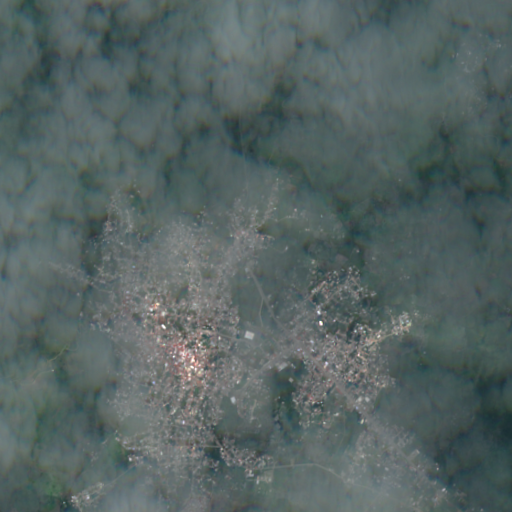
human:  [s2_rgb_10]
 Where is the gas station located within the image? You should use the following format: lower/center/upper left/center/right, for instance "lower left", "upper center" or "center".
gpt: The gas station is located in the lower right of the image.
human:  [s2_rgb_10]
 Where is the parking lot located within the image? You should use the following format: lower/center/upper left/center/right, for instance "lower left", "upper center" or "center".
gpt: The parking lot is located in the lower center of the image.
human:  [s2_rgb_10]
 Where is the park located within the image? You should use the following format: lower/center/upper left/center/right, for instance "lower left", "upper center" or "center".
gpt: There is no park in the image.